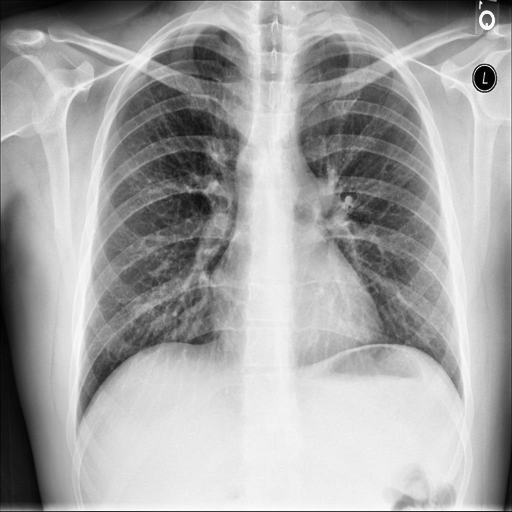
Finding: NORMAL